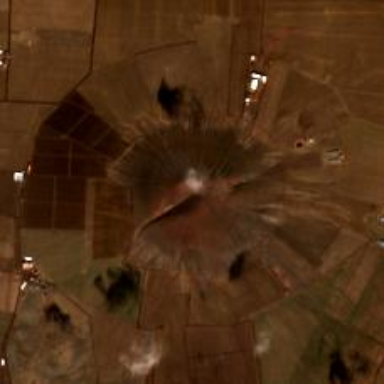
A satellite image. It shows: Majestic volcano in its natural splendor.